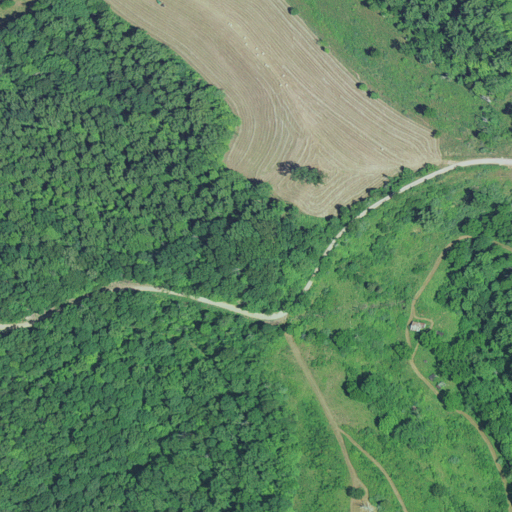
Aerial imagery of ridge(s) in West Virginia named Paxton Ridge containing deciduous forest, pasture, open development, mixed forest, and shrub